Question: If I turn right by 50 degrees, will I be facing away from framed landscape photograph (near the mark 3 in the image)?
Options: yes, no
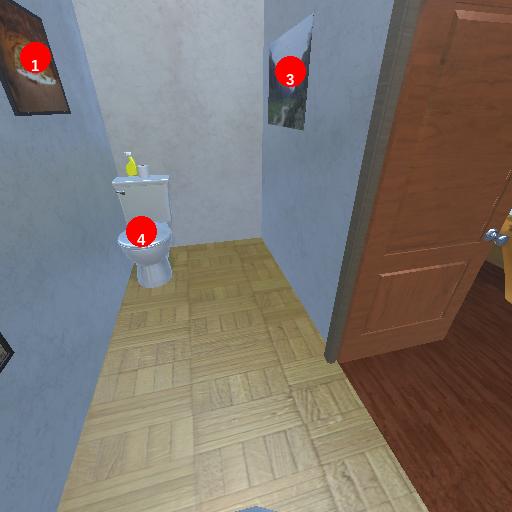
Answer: yes